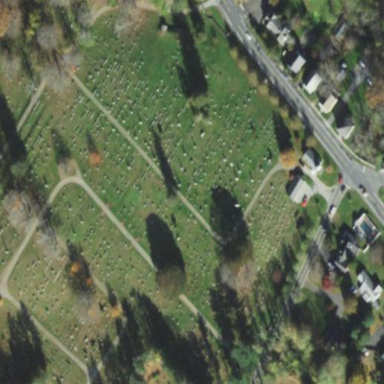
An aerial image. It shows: Cemetery.